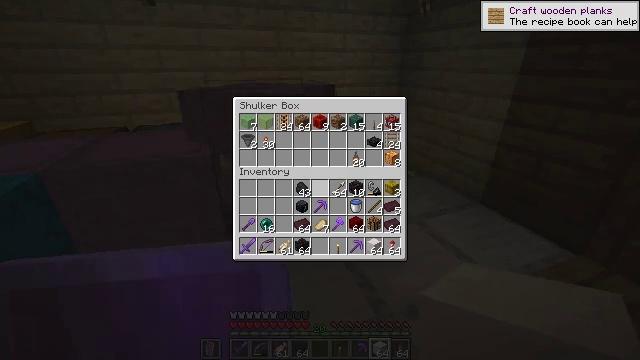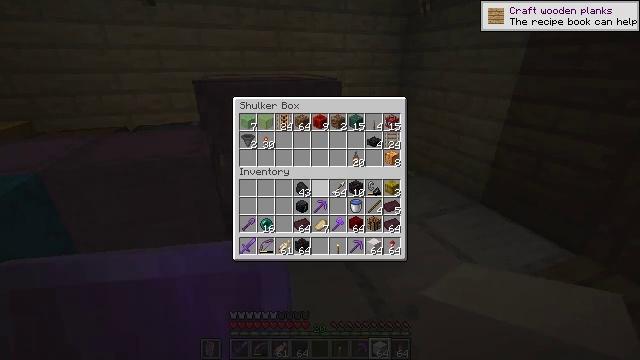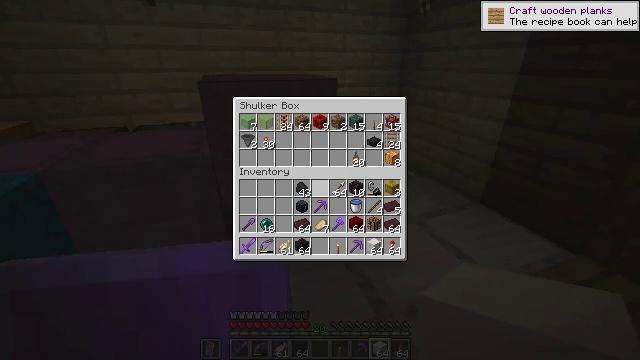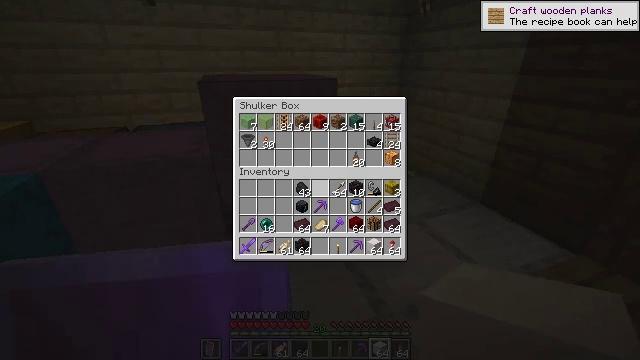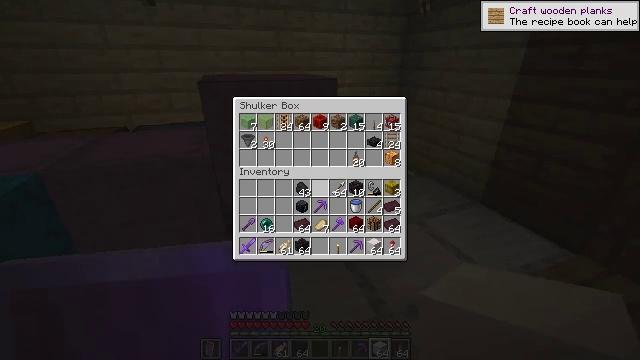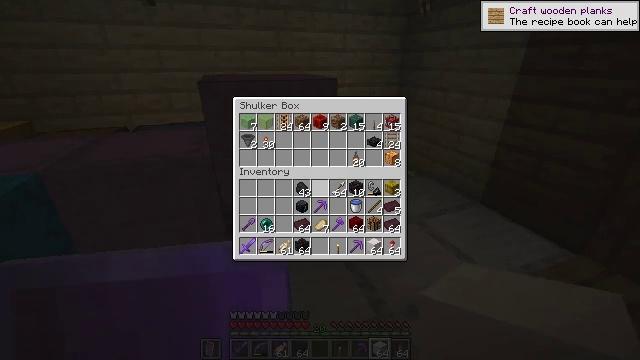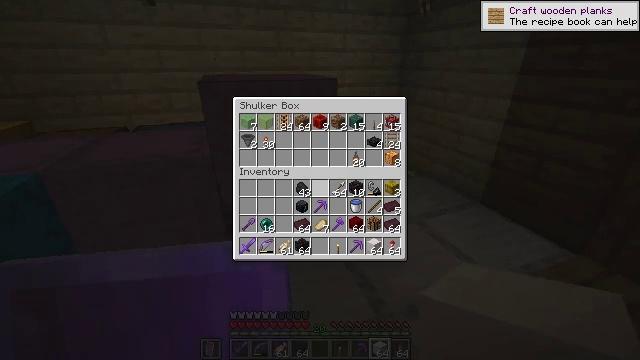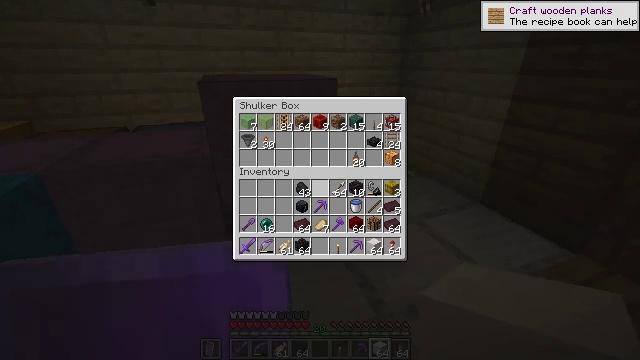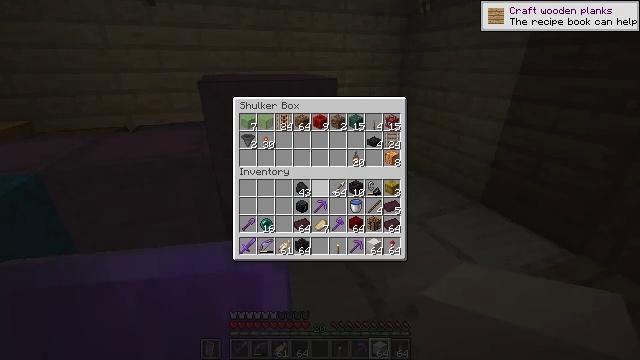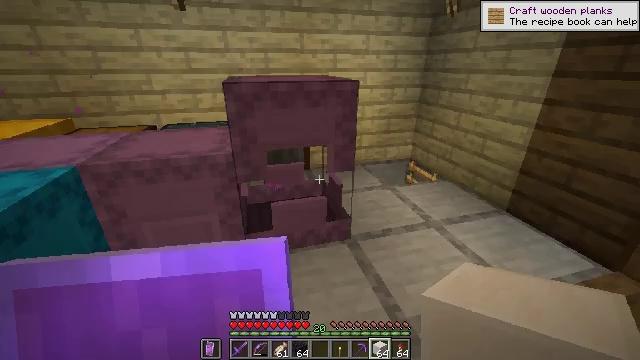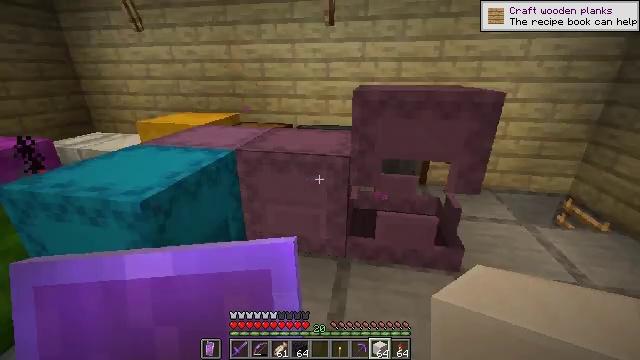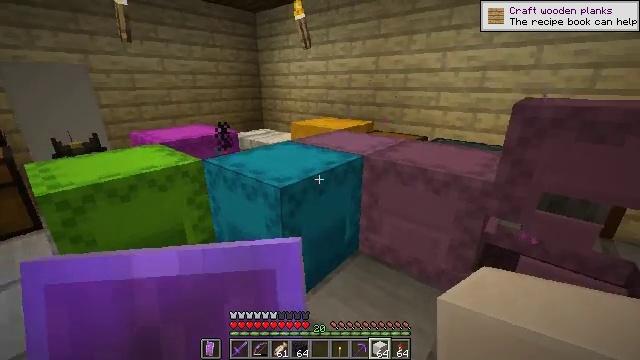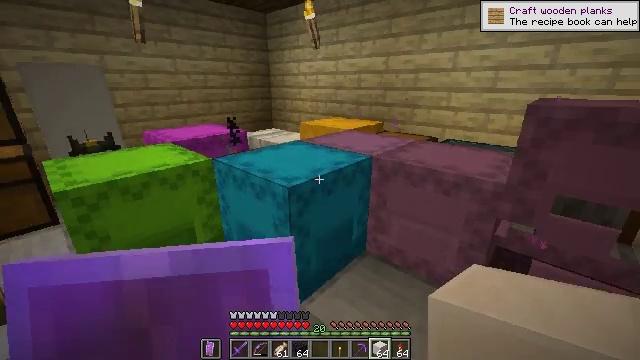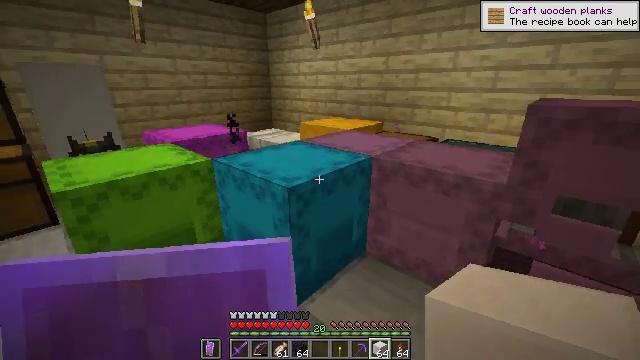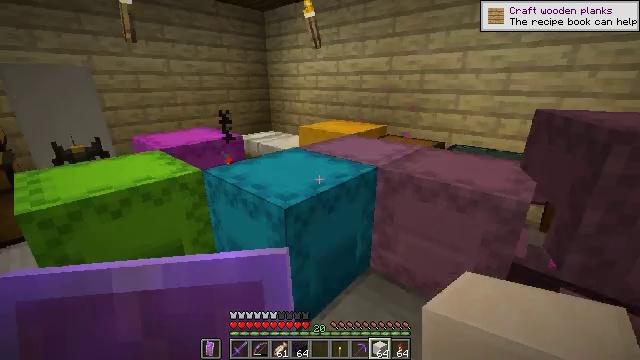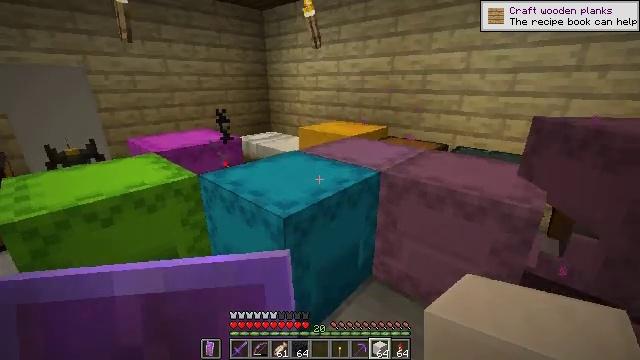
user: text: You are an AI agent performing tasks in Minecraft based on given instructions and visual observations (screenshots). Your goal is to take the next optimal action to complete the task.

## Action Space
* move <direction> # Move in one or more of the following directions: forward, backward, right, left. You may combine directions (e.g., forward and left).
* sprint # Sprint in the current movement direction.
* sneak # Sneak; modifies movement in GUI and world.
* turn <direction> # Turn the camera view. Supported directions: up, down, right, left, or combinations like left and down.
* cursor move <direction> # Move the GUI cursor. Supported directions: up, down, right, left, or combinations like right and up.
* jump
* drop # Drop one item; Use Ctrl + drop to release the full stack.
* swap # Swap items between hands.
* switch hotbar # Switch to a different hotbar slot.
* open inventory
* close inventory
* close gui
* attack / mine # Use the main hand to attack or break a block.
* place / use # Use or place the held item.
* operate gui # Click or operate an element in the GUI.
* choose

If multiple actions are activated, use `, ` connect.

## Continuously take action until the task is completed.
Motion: motion action
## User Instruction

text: Use the crafting table to create polished blackstone.
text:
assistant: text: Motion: no_op
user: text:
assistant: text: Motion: no_op
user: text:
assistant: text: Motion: no_op
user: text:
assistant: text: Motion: no_op
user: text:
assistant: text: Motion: no_op
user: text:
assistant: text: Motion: no_op
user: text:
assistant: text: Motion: no_op
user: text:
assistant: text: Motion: no_op
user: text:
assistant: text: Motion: turn left
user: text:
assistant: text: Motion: turn left and up
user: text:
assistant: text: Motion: turn left and up
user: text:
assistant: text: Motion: turn left
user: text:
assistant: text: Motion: move forward
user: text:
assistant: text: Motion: move forward
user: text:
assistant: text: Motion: move forward
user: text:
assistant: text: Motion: move forward
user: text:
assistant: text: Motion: move forward, turn left and down
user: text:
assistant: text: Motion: move forward, turn left and down
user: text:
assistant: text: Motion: turn left and down
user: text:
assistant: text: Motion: turn left and down
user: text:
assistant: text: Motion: turn left and down
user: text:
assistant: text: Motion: turn left and down, use / place
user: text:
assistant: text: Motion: turn down, use / place
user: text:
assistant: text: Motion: use / place
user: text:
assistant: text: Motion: no_op
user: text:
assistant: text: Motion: no_op
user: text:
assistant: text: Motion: no_op
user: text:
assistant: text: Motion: no_op
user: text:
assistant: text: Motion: no_op
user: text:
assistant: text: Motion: no_op